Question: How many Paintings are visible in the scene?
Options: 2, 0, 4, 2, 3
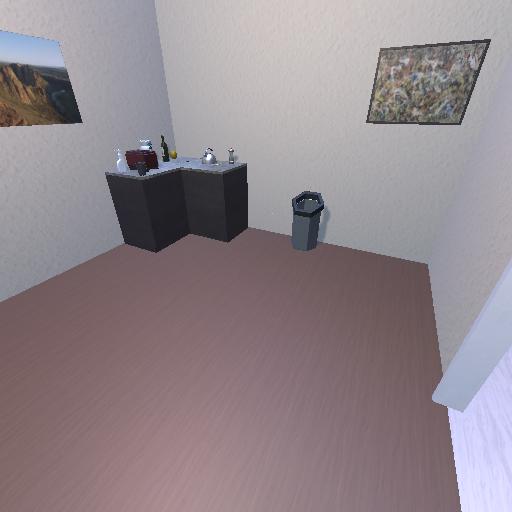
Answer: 2